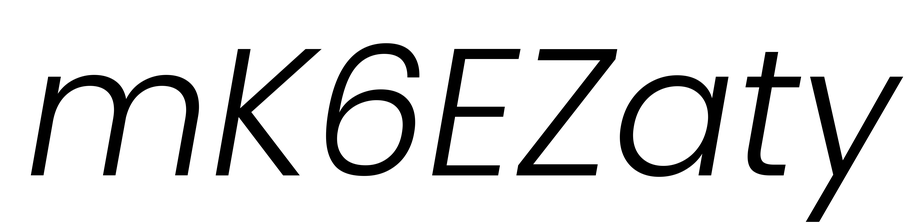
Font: Poppins-LightItalic